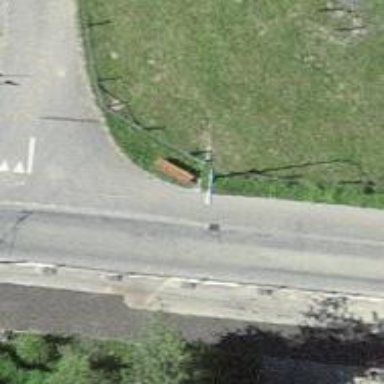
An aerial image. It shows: Bench.